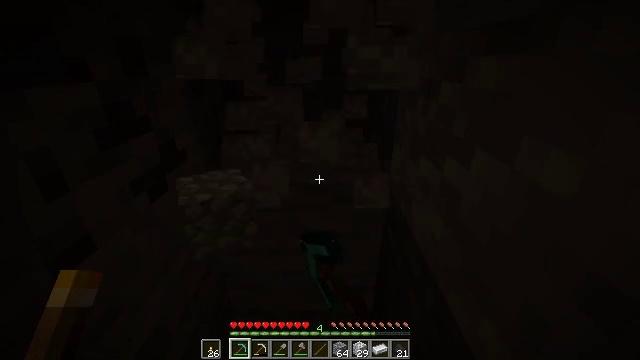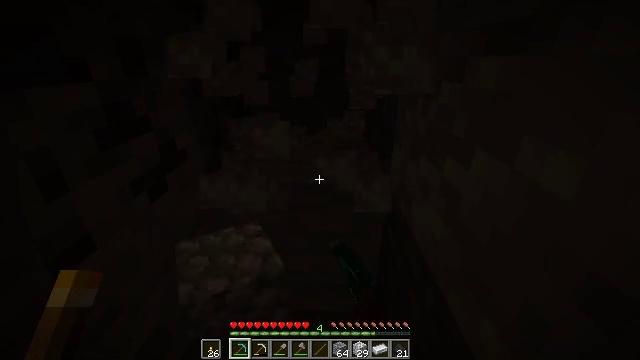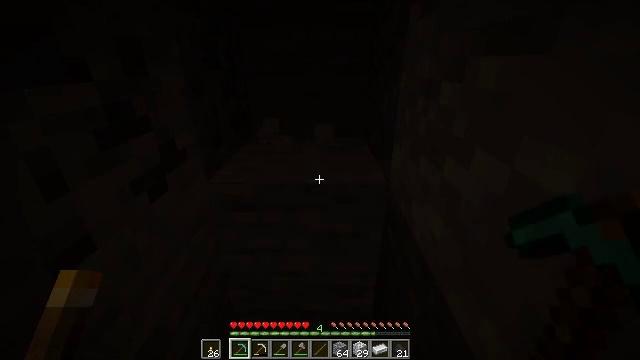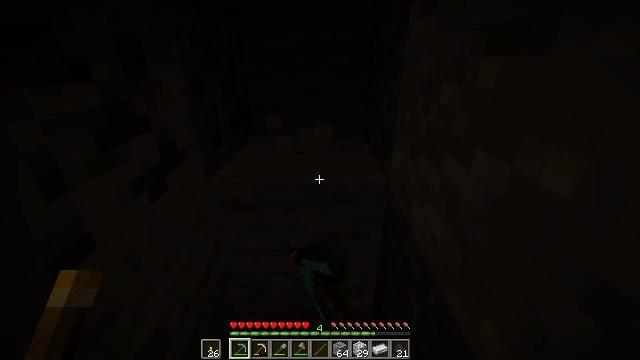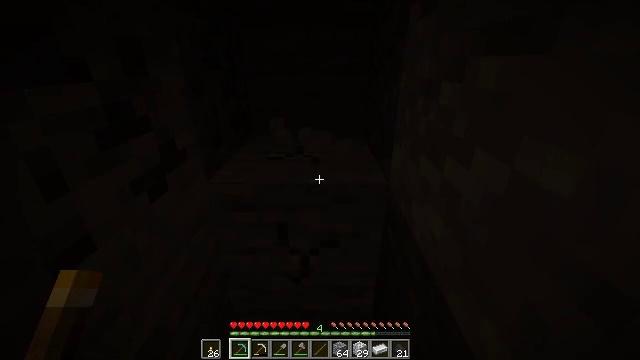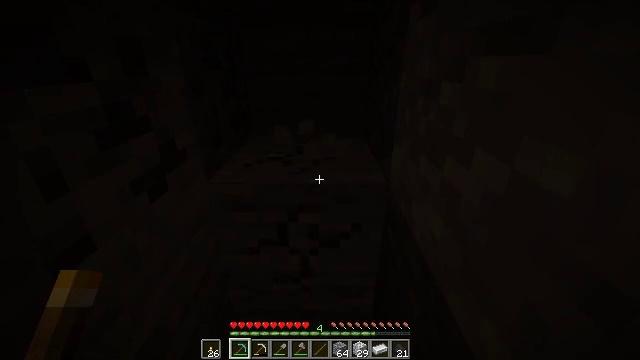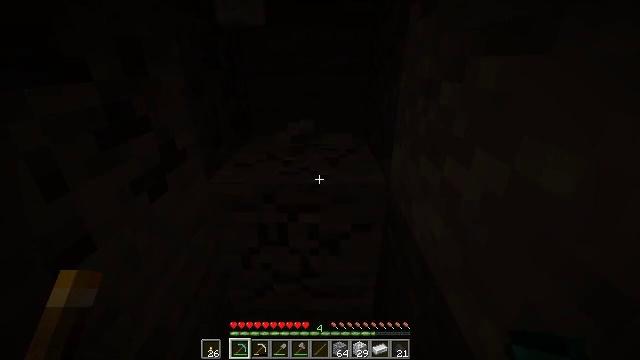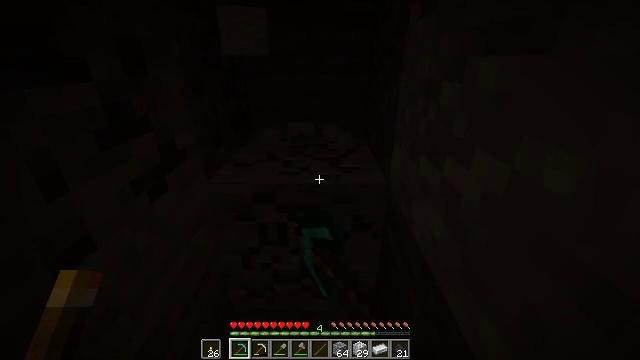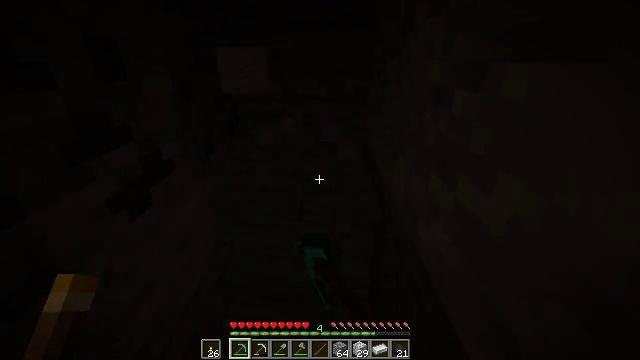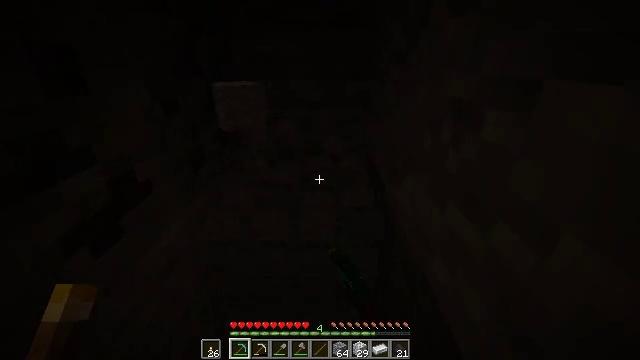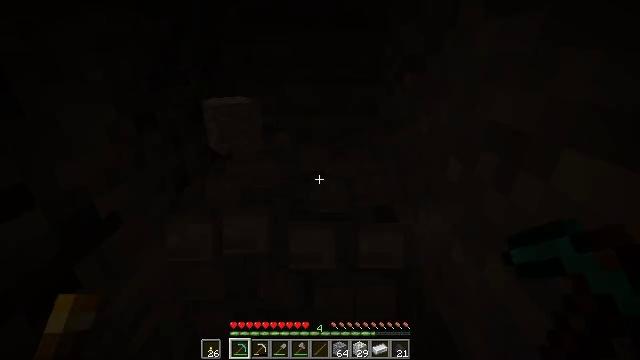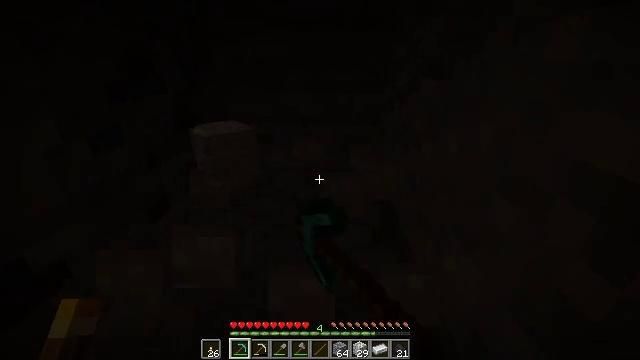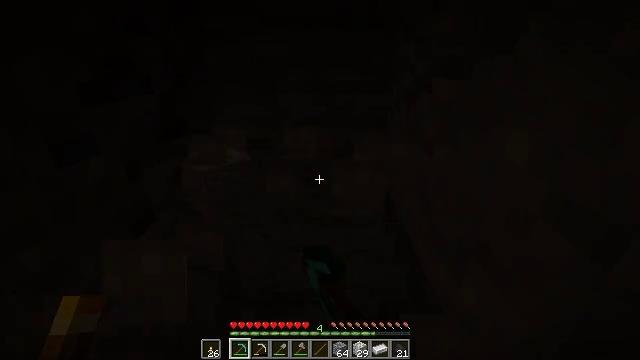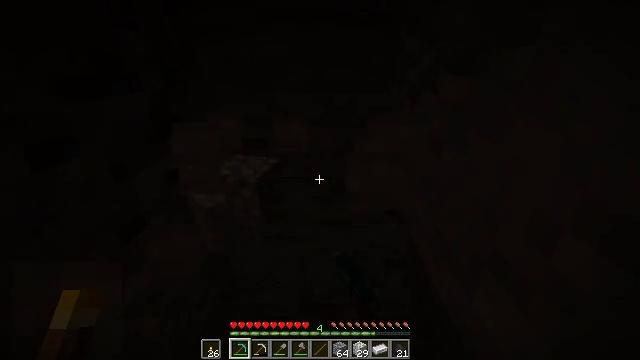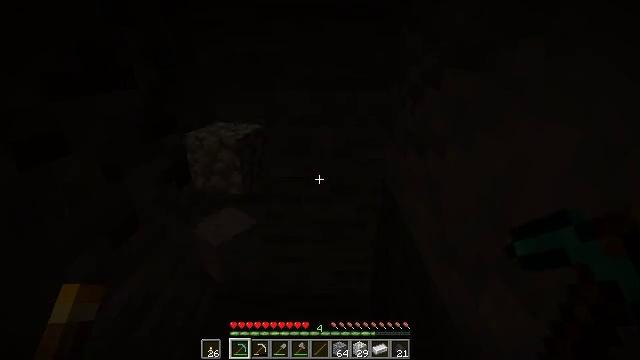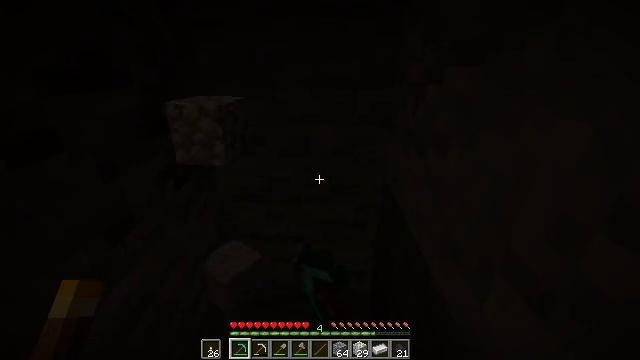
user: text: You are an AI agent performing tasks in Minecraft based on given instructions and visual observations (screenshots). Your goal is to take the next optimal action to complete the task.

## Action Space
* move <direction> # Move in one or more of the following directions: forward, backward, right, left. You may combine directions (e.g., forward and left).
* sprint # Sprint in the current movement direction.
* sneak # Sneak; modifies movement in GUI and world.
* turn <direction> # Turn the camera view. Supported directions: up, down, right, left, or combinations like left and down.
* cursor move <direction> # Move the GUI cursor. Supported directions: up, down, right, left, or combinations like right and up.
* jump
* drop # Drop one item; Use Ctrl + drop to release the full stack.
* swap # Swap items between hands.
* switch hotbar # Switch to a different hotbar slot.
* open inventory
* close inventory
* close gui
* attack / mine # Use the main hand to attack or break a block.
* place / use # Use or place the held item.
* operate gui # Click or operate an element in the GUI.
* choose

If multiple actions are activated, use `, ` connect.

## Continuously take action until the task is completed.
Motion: motion action
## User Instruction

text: Collect stone from the mine.
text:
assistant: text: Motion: attack / mine
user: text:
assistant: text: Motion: attack / mine
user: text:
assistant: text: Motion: attack / mine
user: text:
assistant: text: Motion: attack / mine
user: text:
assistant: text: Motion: attack / mine
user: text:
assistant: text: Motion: attack / mine
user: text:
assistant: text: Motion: move forward, attack / mine
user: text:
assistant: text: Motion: move forward, attack / mine
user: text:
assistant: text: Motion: move forward, attack / mine
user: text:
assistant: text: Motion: move forward, attack / mine
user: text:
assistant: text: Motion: attack / mine
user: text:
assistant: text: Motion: attack / mine
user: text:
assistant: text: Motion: attack / mine
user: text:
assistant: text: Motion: attack / mine
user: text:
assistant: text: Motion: attack / mine
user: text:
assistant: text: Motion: attack / mine
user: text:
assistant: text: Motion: attack / mine
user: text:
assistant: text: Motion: attack / mine
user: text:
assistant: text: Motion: attack / mine
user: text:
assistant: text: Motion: attack / mine
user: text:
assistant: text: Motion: attack / mine
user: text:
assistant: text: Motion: attack / mine
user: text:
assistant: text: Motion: attack / mine
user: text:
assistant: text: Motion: attack / mine
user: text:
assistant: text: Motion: attack / mine
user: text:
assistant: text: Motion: attack / mine
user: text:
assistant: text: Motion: attack / mine
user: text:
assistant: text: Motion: attack / mine
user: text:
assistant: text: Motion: attack / mine
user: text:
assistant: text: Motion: attack / mine